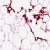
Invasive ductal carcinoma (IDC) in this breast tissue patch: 0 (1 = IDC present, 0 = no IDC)